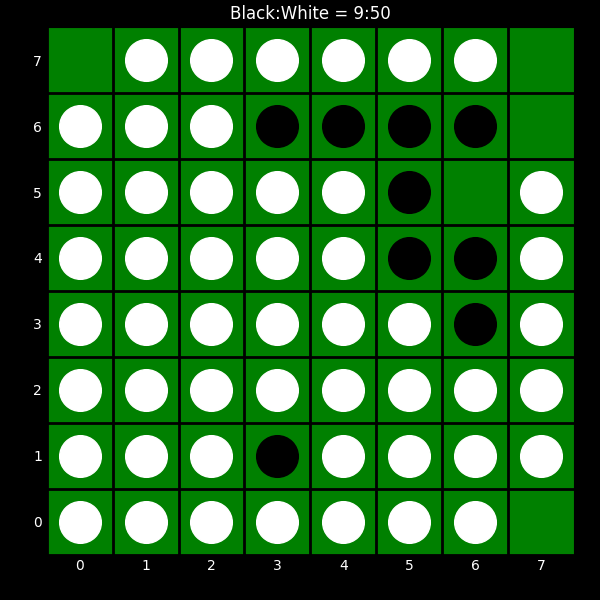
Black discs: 9
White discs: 50